Question: I want to create a Media Playback notification using the new Android L MediaStyle template. Now, I succeeded doing so perfectly well for actions like previous, play, pause, next (by using 'addAction()', but I couldn't find a way to add a "close" button like in the <URL> screenshot:

Is there a neat way to achieve this? I want the "close" button to terminate the currently playing playback, clear the playback notification, and be located as in the attached screenshot.
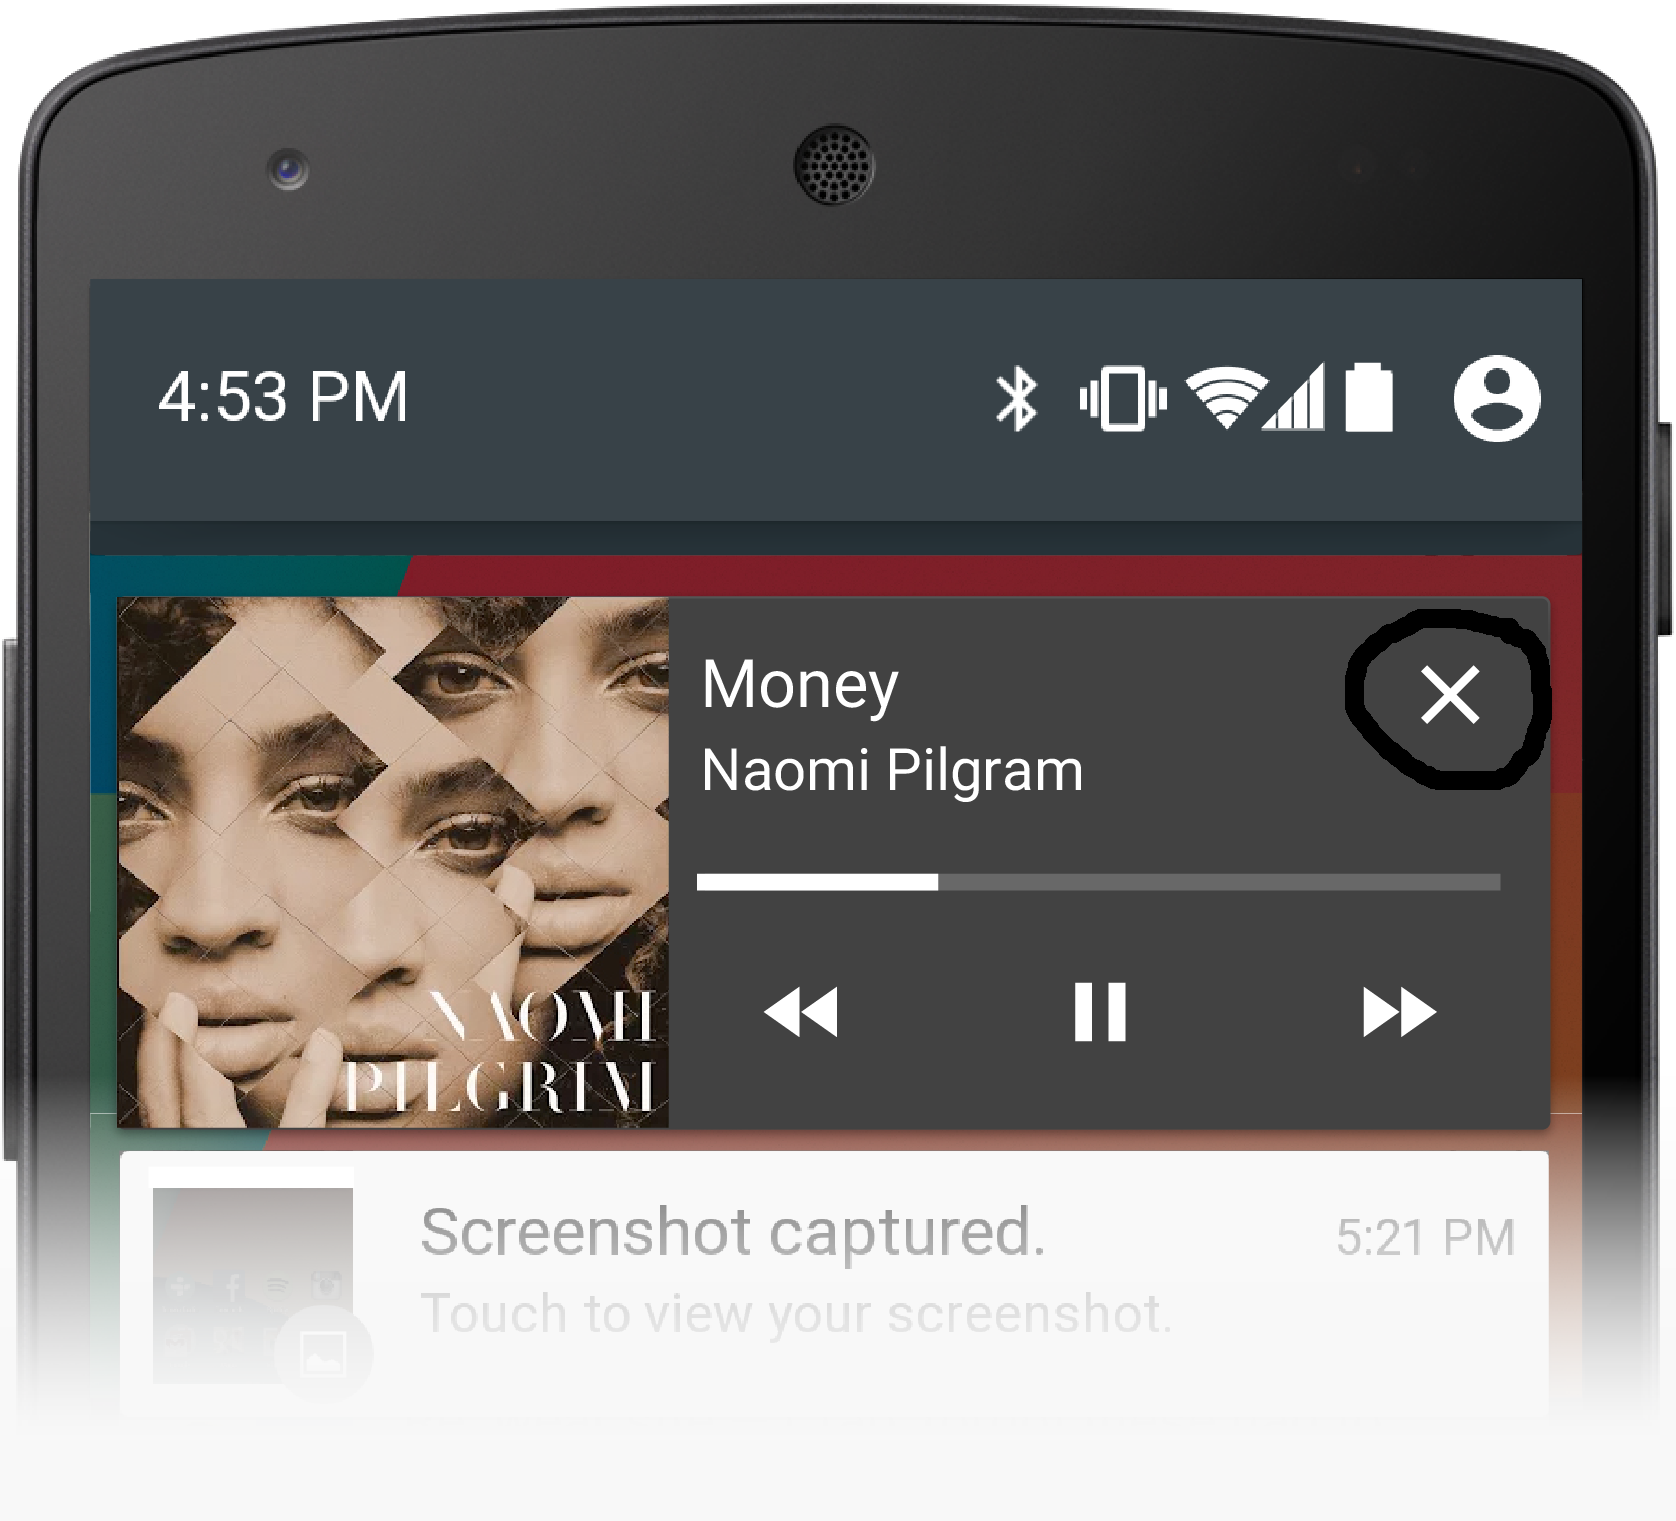
Answer: When using the Support Library's version of this notification style, i.e. 'NotificationCompat.MediaStyle', there is the <URL> button.
This will add the close button, , to work around a bug with notifications that cannot be made dismissable after being displayed as part of a foreground service.
In Lollipop the preferred option is to just being able to dismiss the notification (when the audio is paused) instead of having a custom button to do that.
---
From taking a look at the source code of 'Notification.MediaStyle' class it would seem that there is currently no support for such a button in the MediaStyle notification style:
'''
private RemoteViews makeMediaBigContentView() {
final int actionCount = Math.min(mBuilder.mActions.size(), MAX_MEDIA_BUTTONS);
RemoteViews big = mBuilder.applyStandardTemplate(getBigLayoutResource(actionCount),
false /* hasProgress */);
if (actionCount > 0) {
big.removeAllViews(com.android.internal.R.id.media_actions);
for (int i = 0; i < actionCount; i++) {
final RemoteViews button = generateMediaActionButton(mBuilder.mActions.get(i));
big.addView(com.android.internal.R.id.media_actions, button);
}
}
styleText(big);
hideRightIcon(big);
applyTopPadding(big);
big.setViewVisibility(android.R.id.progress, View.GONE);
return big;
}
'''
This matches with the layout it inflates ('notification_template_material_big_media'), which contains:
- - - -
but nothing else.
It would appear that the close button in the documentation page is just an artist's rendition (Google Play Music doesn't include it, either).